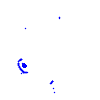
Particle: electron